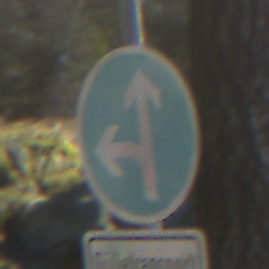
Verkehrszeichen: VorgeschriebeneFahrtrichtungGeradeausOderLinks
Zusatzzeichen unten: BesondereFahrzeugeUndTransportgueter12
Umgebung: Outdoor, Nature
Tageszeit: MorningAfternoon
Wetter: Clear
Licht: Natural
Jahreszeit: Winter
Kontrast: HighContrast